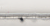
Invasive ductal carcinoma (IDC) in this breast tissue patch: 0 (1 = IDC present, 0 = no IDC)